Aerial crown-view tile of a tropical tree (Barro Colorado Island, Panama), acquired 20250915:
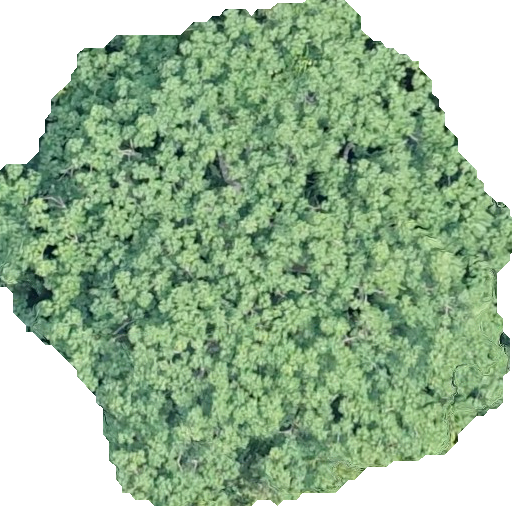
Species: Pseudobombax septenatum
GBIF accepted scientific name: Pseudobombax septenatum
Crown area: 283.759 m²